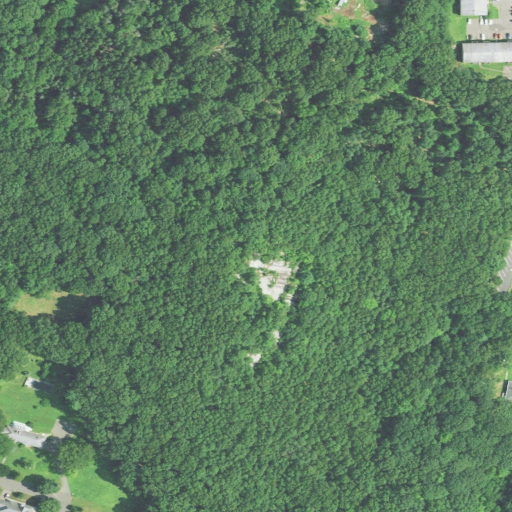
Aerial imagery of mountain in Connecticut named Success Hill containing deciduous forest, evergreen forest, open development, medium intensity development, low intensity development, mixed forest, open water, and high intensity development